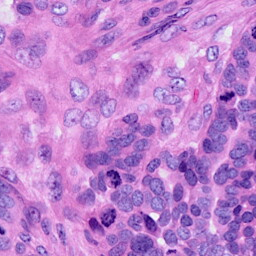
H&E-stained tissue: Ovarian